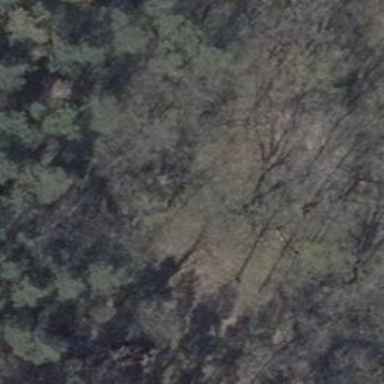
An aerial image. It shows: Patch of scrub vegetation.